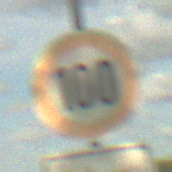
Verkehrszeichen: Geschwindigkeit100
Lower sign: Entfernungsangaben2
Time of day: Midday
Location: Outdoor (RoadRail)
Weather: PartlyCloudy
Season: NotSpecified
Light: Natural